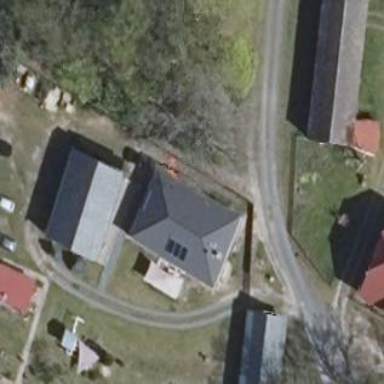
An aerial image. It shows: Detached building with hipped roof. The roof orientation is along with grey color.